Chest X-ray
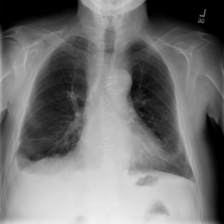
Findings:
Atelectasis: positive
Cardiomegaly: negative
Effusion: positive
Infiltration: negative
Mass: negative
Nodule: negative
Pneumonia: negative
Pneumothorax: negative
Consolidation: negative
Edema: negative
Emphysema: negative
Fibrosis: negative
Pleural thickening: negative
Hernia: negative